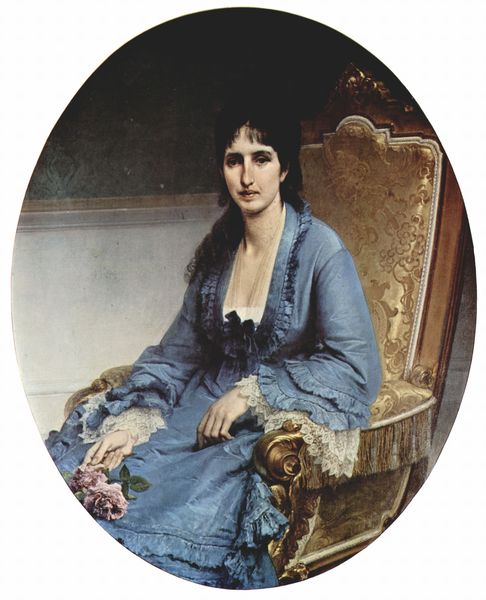
Titel: Porträt der Antonietta Negroni Prati Morosini, Oval
Künstler: Francesco Hayez
Standort: Milano
Institution: Civica Galleria d'Arte Moderna
Schlagwörter: blau, dunkel, gemälde, hand, haut, schatten, weiß, ocker, sitzen, ausschnitt, blume, blumen, braun, brust, daumen, finger, frau, frisur, grau, haar, hintergrund, holz, kleid, licht, mund, nase, ohr, profil, schwarz, stuhl, zimmer, blick, blüte, blüten, dame, rose, rosen, rot, tuch, beige, malerei, mode, muster, schleife, wand, arm, augen, blass, falten, gesicht, halten, inkarnat, kragen, lang, rahmen, spitze, ärmel, bild, bildnis, hände, innenraum, portrait, porträt, öl, auge, fransen, gewand, gold, haare, mantel, reich, sessel, sitzend, stoff, adel, blatt, borte, dekollete, dekolletee, dekoltee, frontal, lippen, locken, prinzessin, rosa, seide, traurig, oval, hellblau, wangen, liebe, armlehne, lehne, lehrerin, mieder, kette, lila, violett, amerika, ölgemälde, thron, tafel, bezug, dunkelblau, polster, tapete, weiblich, ernst, schmal, brauen, ornamente, sitzt, stuhllehne, nachdenklich, rüschen, schoß, dekollette, kniestück, revers, decolleté, offen, nelke, brokat, sitzfigur, biedermeier, halbportrait, armlehnen, bürgerlich, historismus, adlige, königin, schnecke, nelken, fürstin, ingres, wandtapete, repräsentativ, von, rocaille, überzug, heirat, schwarzhaarig, sitzende frau, eingefasst, seidentapete, gräfin, bluemen, blaues kleid, schwarzes haar, kleud, schhwarz, ovalbild, händen, mittelalt, schleifee, 1900, kileid, alte rose